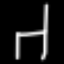
Label: chair